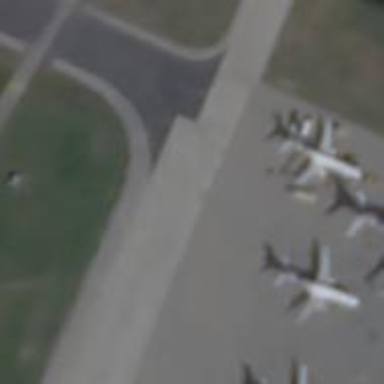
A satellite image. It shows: View of taxiway at the airport.